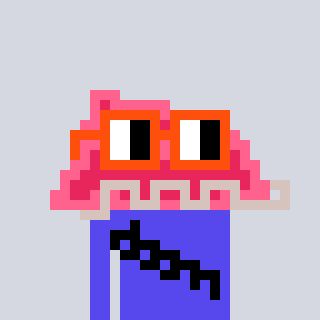
a pixel art character with square orange glasses, a retainer-shaped head and a computerblue-colored body on a cool background